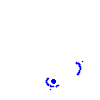
Particle: electron